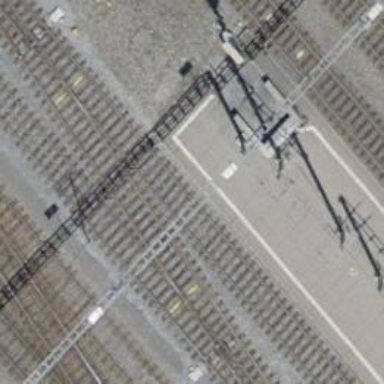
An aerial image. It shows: Railway signal.